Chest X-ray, AP view. Patient: 28 years old, sex M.
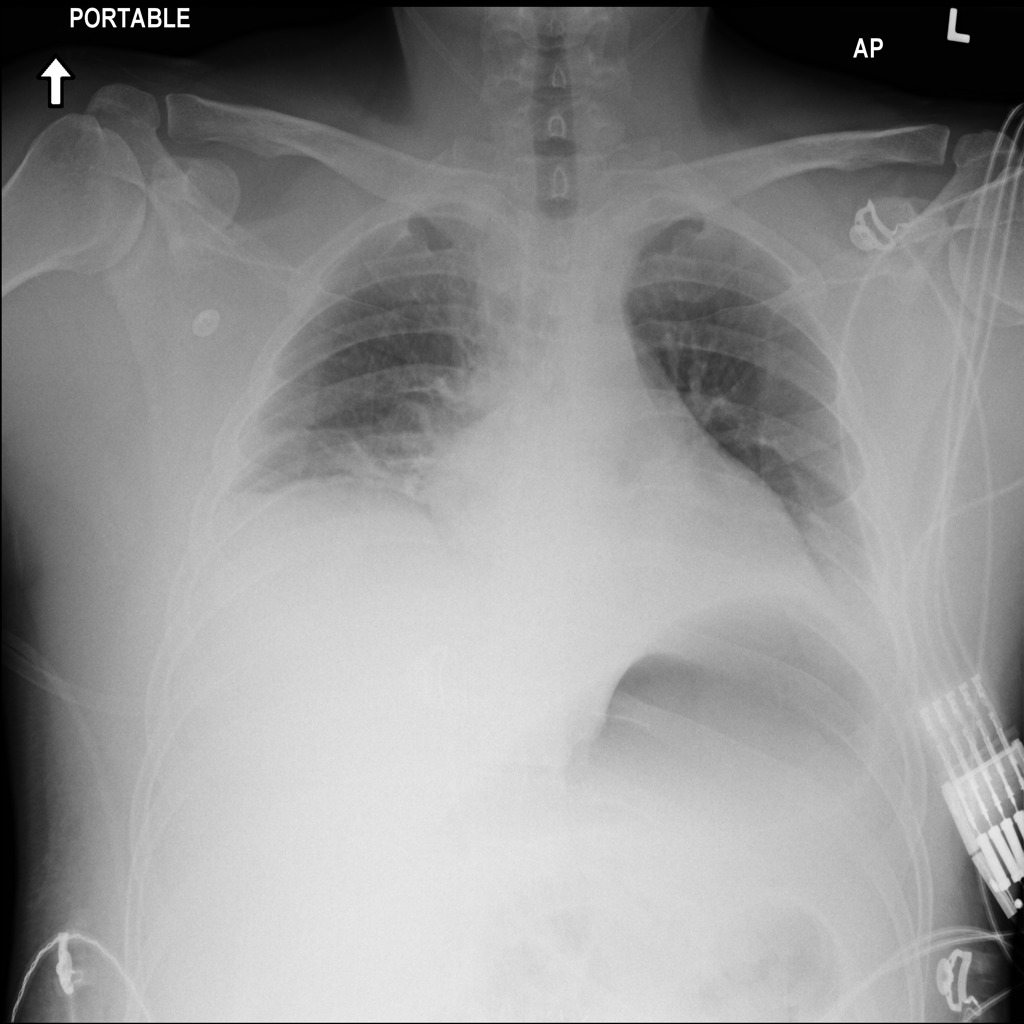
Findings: No Finding